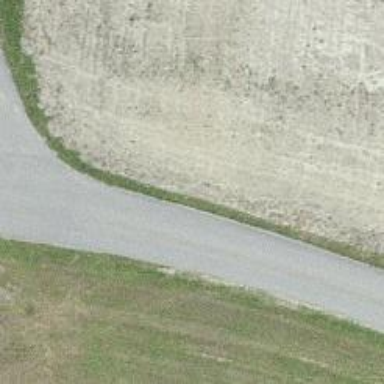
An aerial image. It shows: Asphalt track with grade 1 tracktype.